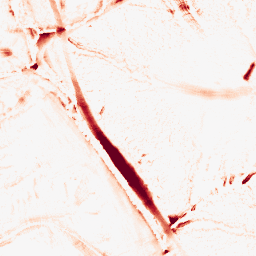
Category: morphological
Decomposition family: tophat
Decomposition parameters: size: 10
mode: white
Upsampling method: quadratic
Upsampling parameters: scale: 8
Upsampling scale: 8